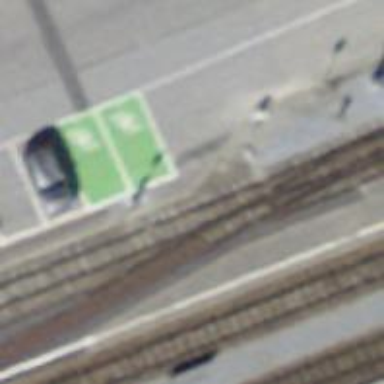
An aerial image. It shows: Charging station.